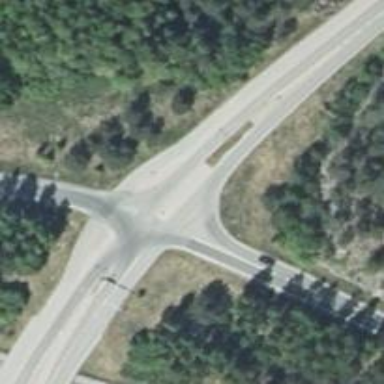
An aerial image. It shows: Primary link road with asphalt surface and tertiary functional class.